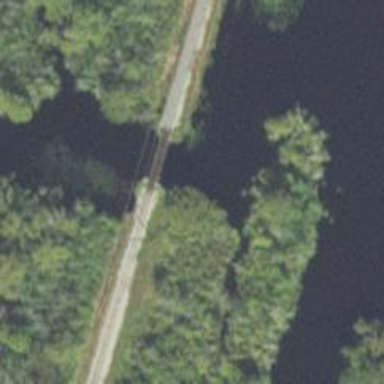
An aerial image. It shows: Bridge over railway line.